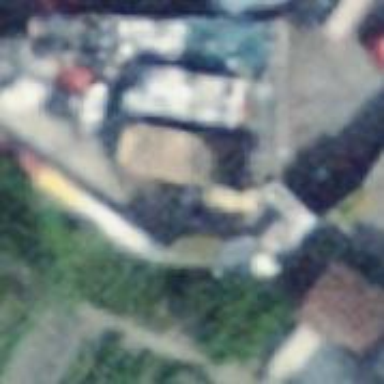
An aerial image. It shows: Car repair shop.